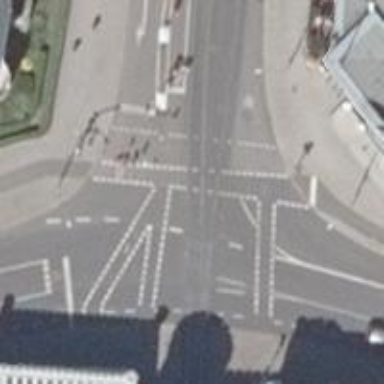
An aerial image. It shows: Road and crossing equipped with traffic signals for surveillance.